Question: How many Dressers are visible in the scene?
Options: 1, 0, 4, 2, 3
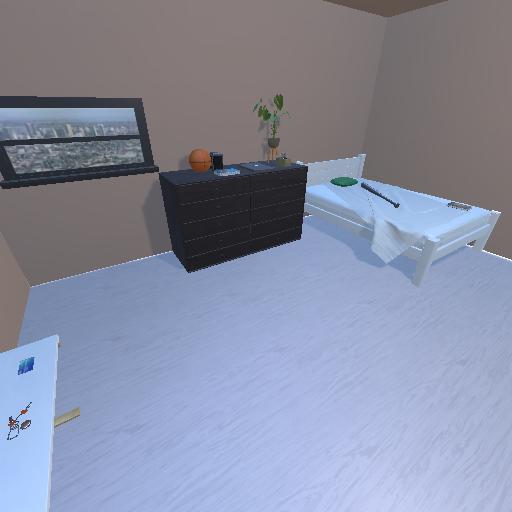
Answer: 1